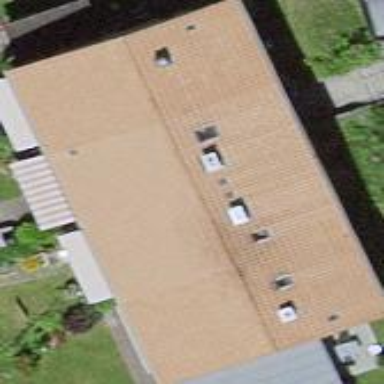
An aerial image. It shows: Gabled building with roof tiles. The roof orientation is along the structure.